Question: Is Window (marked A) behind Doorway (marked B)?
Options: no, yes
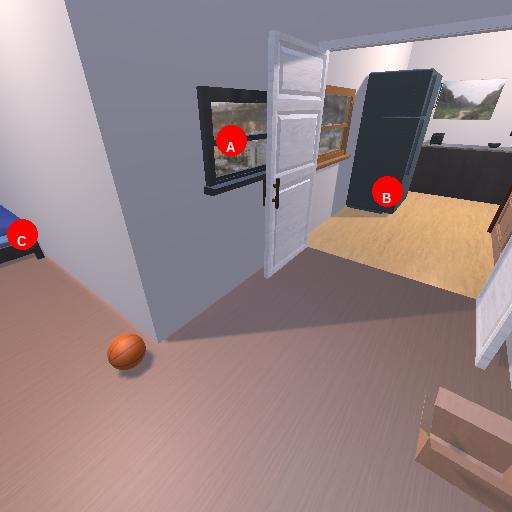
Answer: no